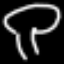
Label: mushroom